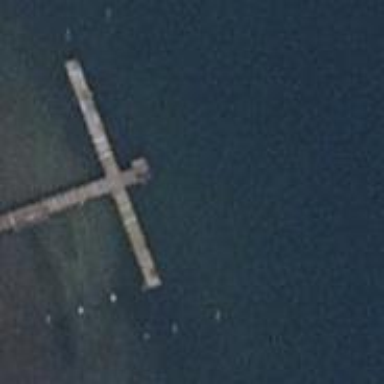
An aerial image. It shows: Man-made pier.